Interaction volume radius: 10 \u00c5
Interaction volume height: 15 \u00c5
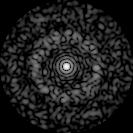
Disorder parameter: 0.8451